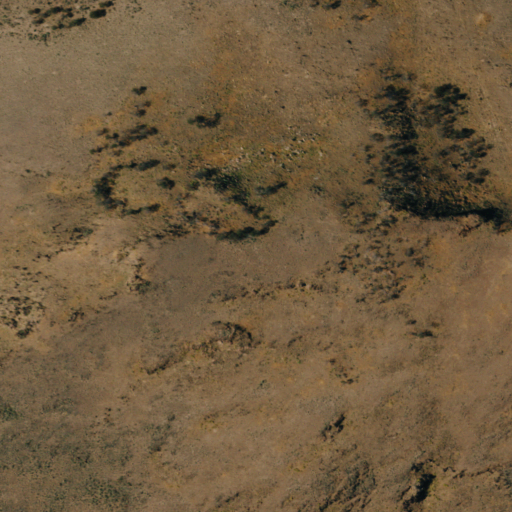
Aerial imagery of mountains in Nevada named Little High Rock Mountains containing grassland and shrub